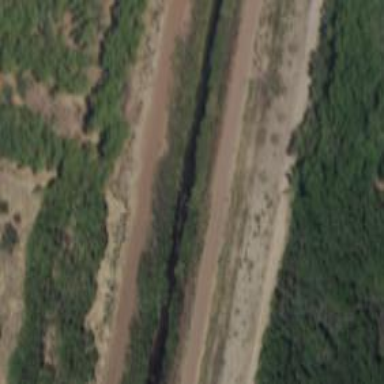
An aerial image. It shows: Track road next to man-made cutline.